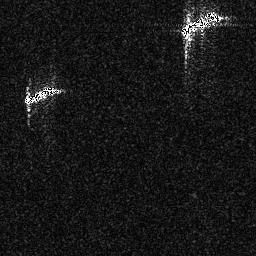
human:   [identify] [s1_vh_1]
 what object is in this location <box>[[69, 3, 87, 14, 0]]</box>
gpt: <ref>1 medium ship at the top right</ref>